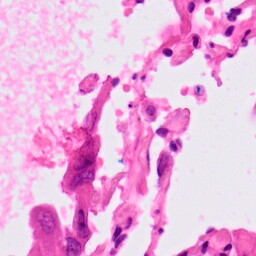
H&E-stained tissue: Lung